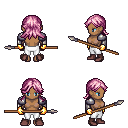
a pixel art fantasy rpg character, female body template, human, dark skin, steel arm armor, white pants, pink loose hair, gold gloves, maroon shoes, spear, four views (front, back, left, right), 2x2 character sprite sheet, small pixel art, hard edges, no anti-aliasing